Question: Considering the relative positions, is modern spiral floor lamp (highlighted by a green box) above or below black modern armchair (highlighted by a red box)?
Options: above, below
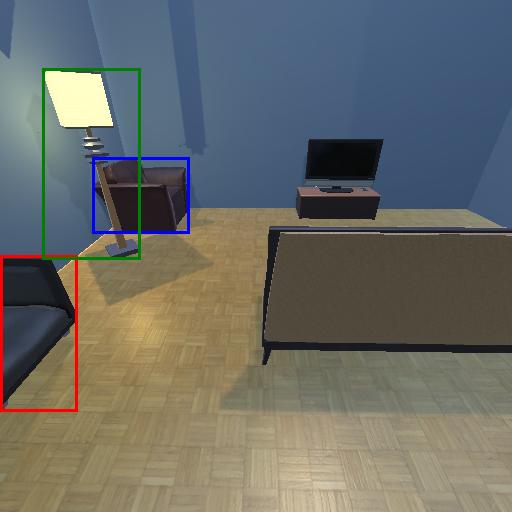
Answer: above